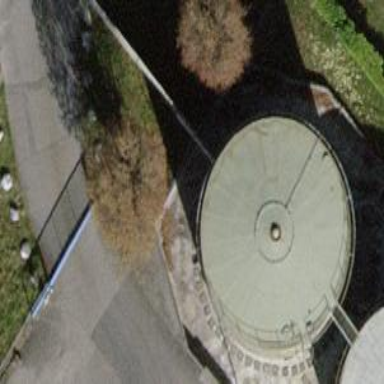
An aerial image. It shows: Industrial building with silo.